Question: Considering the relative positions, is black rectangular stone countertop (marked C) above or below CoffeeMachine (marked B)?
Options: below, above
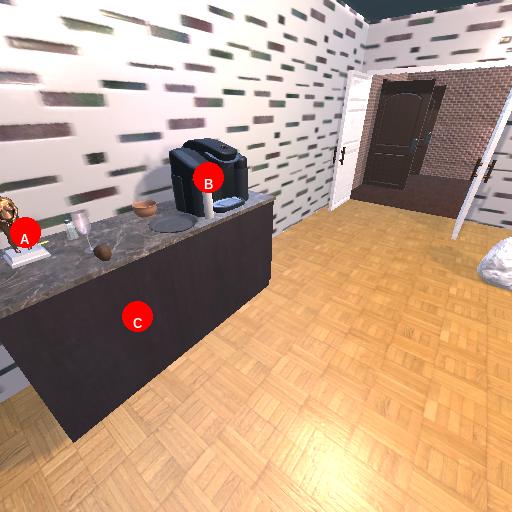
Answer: below